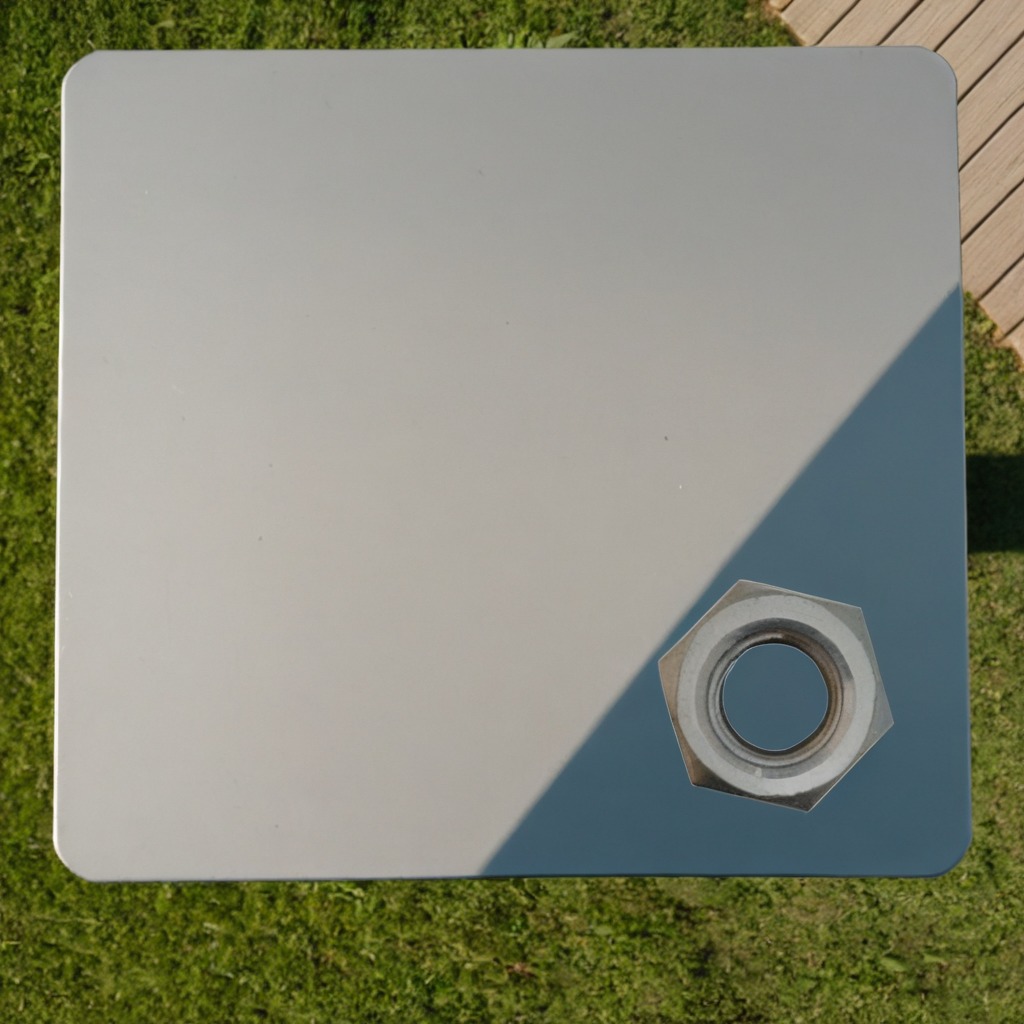
A metal nut is lying on the table.